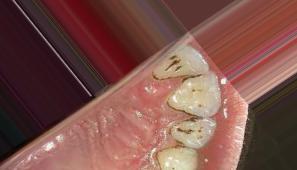
Condition: Tooth Discoloration